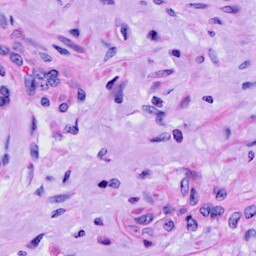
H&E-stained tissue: Cervix